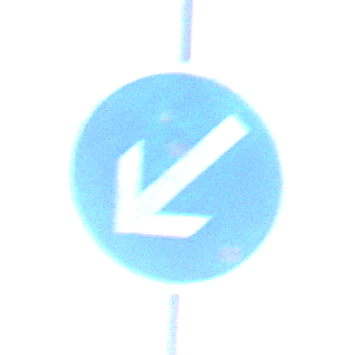
Verkehrszeichen: VorgeschriebeneVorbeifahrtLinks
Umgebung: Outdoor, Nature
Tageszeit: SunriseSunset
Wetter: Clear
Licht: Natural
Jahreszeit: NotSpecified
Kontrast: LowContrast